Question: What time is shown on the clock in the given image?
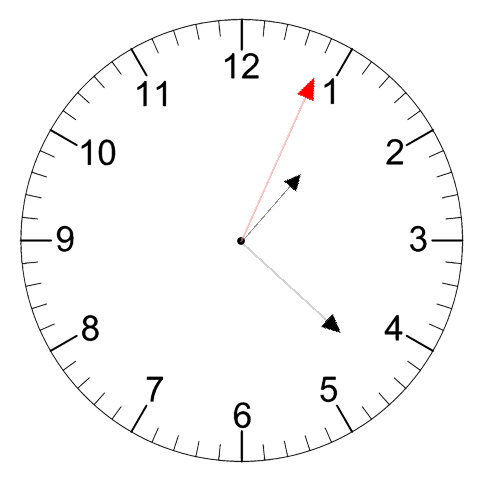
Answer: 01:22:04